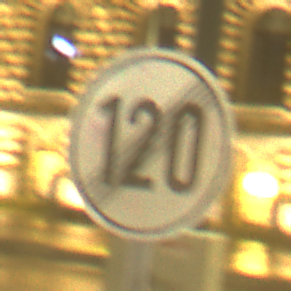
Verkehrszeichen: EndeGeschwindigkeit120
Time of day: Night
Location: Outdoor (Urban)
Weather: Overcast
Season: NotSpecified
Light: Artificial